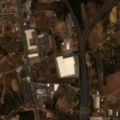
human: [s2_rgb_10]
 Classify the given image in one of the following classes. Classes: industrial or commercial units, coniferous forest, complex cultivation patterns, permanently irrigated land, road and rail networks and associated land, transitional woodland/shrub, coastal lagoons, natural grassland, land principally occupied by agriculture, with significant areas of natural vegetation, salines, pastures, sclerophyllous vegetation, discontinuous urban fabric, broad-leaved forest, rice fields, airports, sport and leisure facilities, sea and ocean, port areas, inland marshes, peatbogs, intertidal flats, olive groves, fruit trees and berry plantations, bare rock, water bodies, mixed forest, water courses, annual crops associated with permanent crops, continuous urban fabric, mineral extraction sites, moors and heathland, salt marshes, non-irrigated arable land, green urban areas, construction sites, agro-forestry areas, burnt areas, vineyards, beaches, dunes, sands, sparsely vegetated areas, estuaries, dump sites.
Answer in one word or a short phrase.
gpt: discontinuous urban fabric, industrial or commercial units, road and rail networks and associated land, mineral extraction sites, complex cultivation patterns, land principally occupied by agriculture, with significant areas of natural vegetation, broad-leaved forest